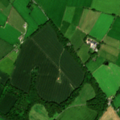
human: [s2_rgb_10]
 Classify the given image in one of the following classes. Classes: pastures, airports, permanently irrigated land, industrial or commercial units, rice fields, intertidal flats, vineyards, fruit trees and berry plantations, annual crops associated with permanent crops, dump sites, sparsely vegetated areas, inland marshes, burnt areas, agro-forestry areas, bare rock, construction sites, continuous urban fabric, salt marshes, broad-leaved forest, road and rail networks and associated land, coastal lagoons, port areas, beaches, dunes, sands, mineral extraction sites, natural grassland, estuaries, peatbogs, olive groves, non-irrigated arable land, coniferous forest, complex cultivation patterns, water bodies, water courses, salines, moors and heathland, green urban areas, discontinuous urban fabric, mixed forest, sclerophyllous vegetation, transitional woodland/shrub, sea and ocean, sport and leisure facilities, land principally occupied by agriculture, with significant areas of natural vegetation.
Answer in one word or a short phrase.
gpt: non-irrigated arable land, pastures